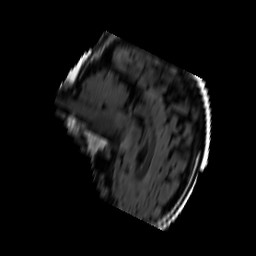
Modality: FLAIR
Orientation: sagittal
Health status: ill
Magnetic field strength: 3 T